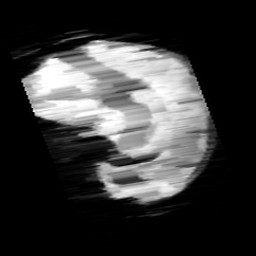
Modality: minIP
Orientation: sagittal
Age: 11
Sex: male
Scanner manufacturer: siemens
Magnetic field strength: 3 T
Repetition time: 0.027 s
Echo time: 0.02 s